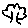
Label: tree